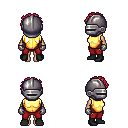
a pixel art fantasy rpg character, female body template, human, tanned skin, gold chest armor, red pants, ruby red curly afro hairstyle, metal helm, metal gloves, black shoes, four views (front, back, left, right), 2x2 character sprite sheet, small pixel art, hard edges, no anti-aliasing